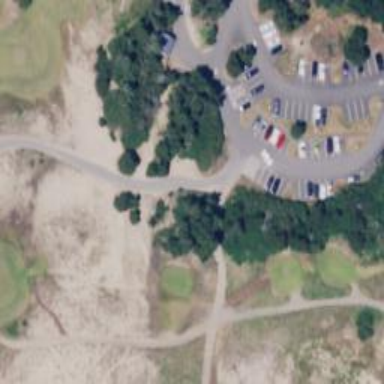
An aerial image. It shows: Path for golf carts.